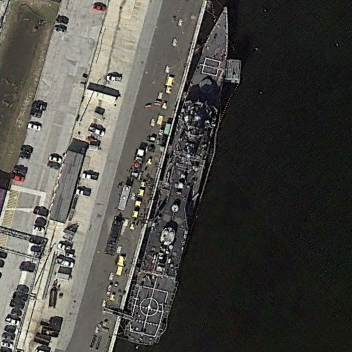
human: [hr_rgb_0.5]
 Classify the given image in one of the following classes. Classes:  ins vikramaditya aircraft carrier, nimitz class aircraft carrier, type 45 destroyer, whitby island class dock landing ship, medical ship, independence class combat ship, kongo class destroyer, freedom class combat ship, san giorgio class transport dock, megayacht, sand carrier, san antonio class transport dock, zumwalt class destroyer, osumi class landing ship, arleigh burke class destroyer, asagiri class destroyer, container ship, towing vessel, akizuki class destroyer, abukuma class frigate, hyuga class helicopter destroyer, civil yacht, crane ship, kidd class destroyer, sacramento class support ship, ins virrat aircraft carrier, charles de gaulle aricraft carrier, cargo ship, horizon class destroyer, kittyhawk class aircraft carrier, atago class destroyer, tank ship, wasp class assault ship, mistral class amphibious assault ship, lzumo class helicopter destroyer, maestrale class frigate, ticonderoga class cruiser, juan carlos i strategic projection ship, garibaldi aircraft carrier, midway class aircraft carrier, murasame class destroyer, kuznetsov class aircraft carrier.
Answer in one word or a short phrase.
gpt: Ticonderoga class cruiser